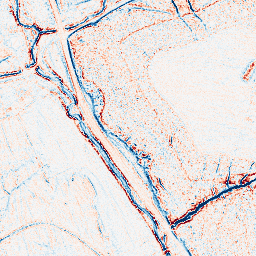
Category: edge_preserving
Decomposition family: anisotropic_diffusion
Decomposition parameters: iterations: 5
kappa: 100
gamma: 0.15
Upsampling method: bicubic
Upsampling parameters: scale: 8
Upsampling scale: 8